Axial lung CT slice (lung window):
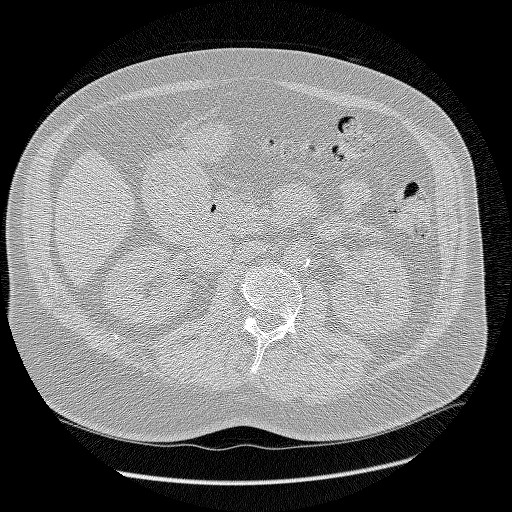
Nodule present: no